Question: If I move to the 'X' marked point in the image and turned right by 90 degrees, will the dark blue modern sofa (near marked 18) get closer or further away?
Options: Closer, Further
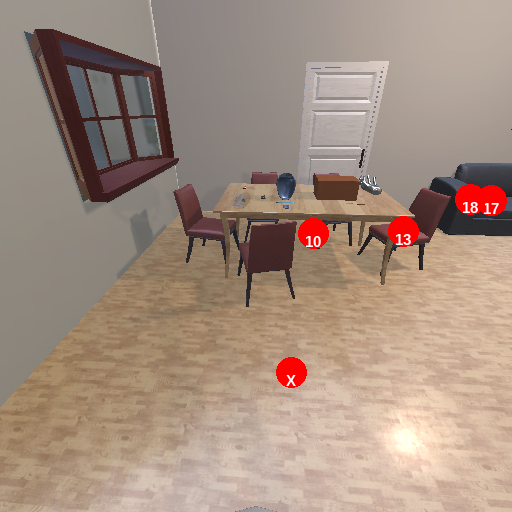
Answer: Closer